Question: I'm having a problem where the content of two td's are not in line with each other. I cannot reproduce this in a Fiddle: <URL>. Weird.
Here's my code:
'''
<tr>
<td>
<img src="images/Affiliations/aaa.logo_.color_.jpg" />
</td>
<td>
<div class="contactContent">
AAA is a federation of 51 independently operated motor clubs throughout North America. AAA is a not-for-profit member service organization with more than 51 million members. They provide services to its members such as travel, automotive, insurance, financial, and discounts. AAA Approved Auto Repair facilities have been thoroughly inspected and are tested annually to ensure they meet - and often surpass - the stringent, demanding quality service criteria established by AAA.
</div>
</td>
</tr>
'''
Here's the rendered output:

The class of "contactContent" has no bearing on what's going on - I removed the class and it still rendered like above. However when I replace the image with text, everything is in line like I would expect.
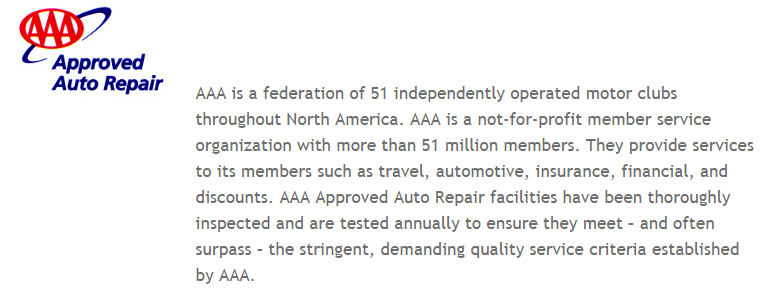
Answer: The problem was with my reset.css. I had the vertical-align:baseline; set applied to my table/cells/rows, which caused the issue. Removed that, and everything works as expected now.